Field crop: maize
Growth stage: 2
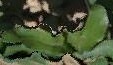
Species: maize